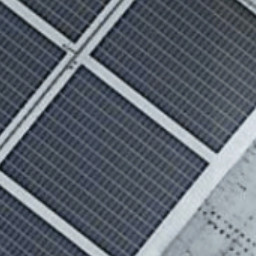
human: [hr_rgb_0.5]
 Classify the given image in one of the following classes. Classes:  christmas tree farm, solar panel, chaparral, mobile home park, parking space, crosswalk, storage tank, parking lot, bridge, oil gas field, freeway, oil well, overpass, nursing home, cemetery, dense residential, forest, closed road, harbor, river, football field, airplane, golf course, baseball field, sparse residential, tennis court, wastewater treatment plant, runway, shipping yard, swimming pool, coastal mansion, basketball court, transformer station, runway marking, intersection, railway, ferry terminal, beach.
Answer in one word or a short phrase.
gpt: solar panel